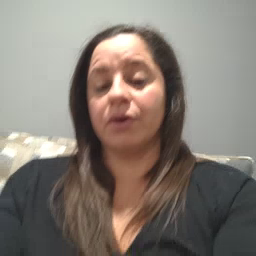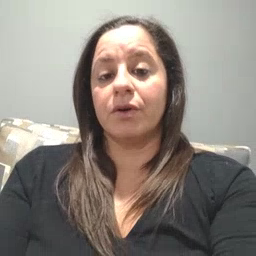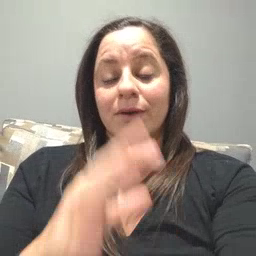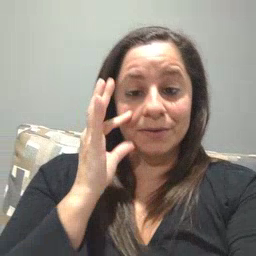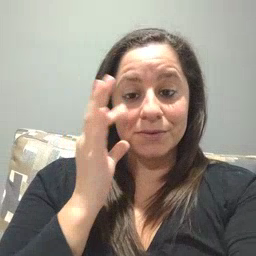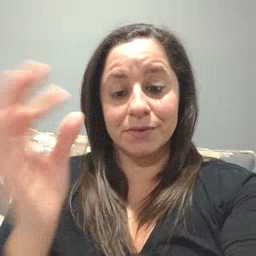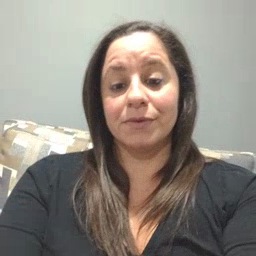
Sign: cat